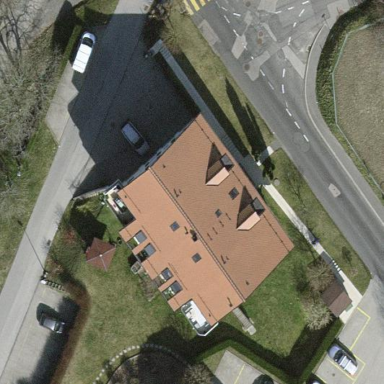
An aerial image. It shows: Simple and straightforward house.